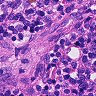
Metastatic tissue present: no